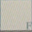
Piece: xx